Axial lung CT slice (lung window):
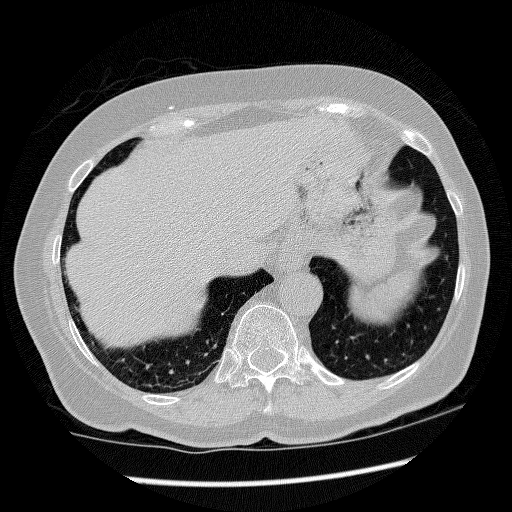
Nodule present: no